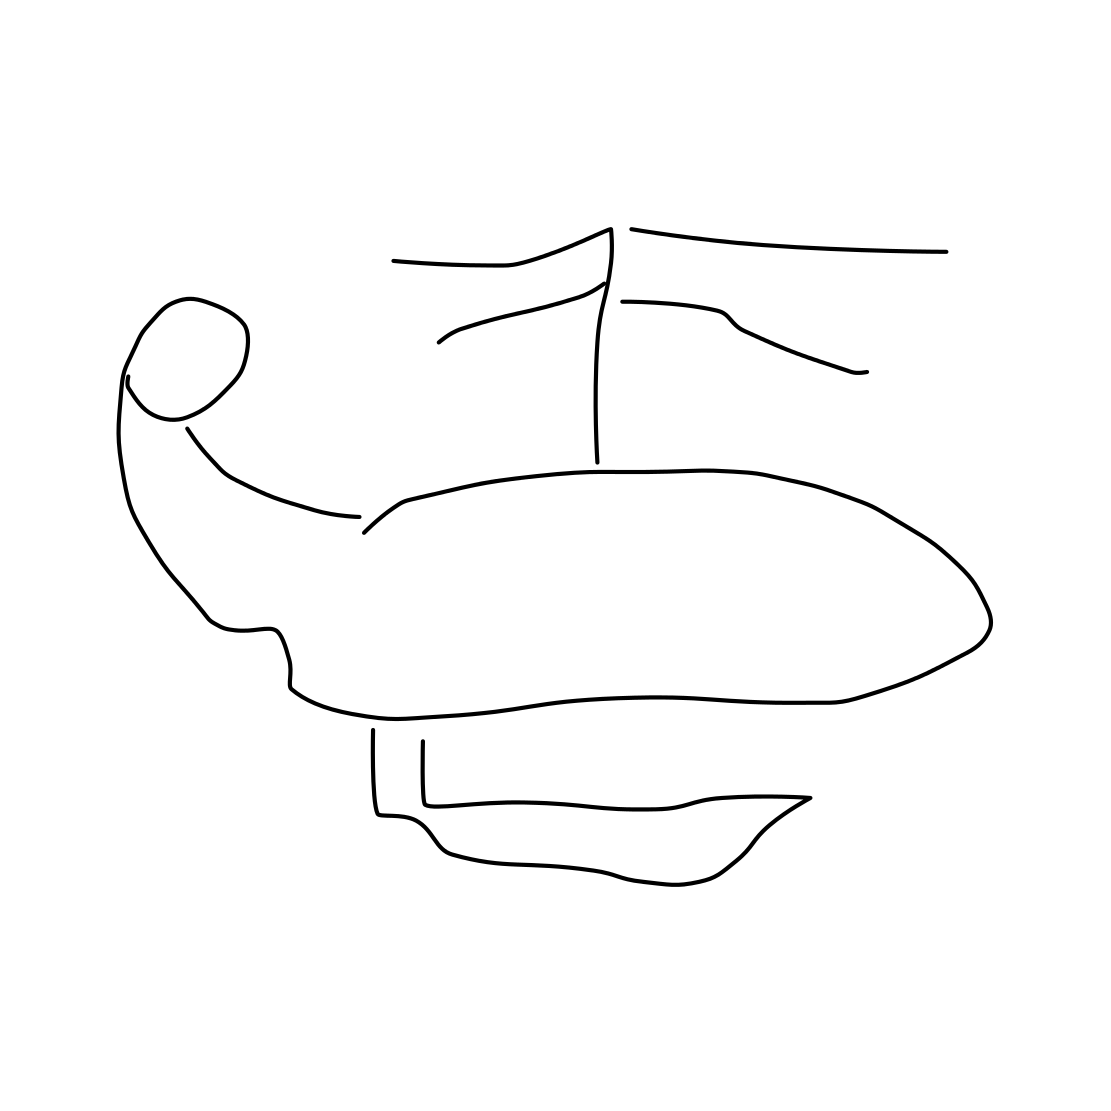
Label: helicopter